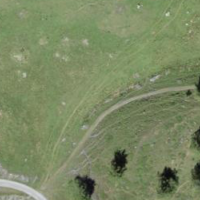
EUNIS habitat code: 26
Species observed at this site:
Gentiana cruciata